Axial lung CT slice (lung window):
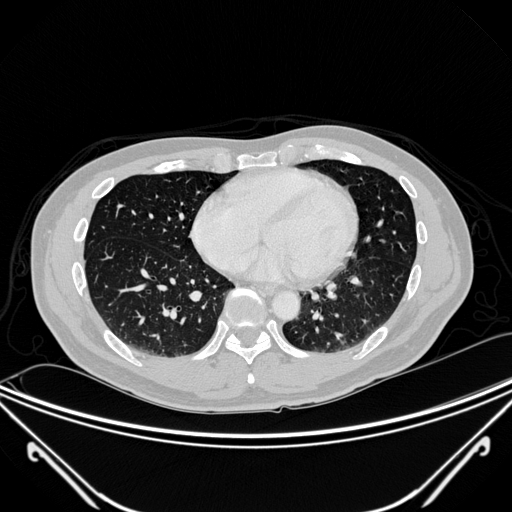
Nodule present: no